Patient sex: F
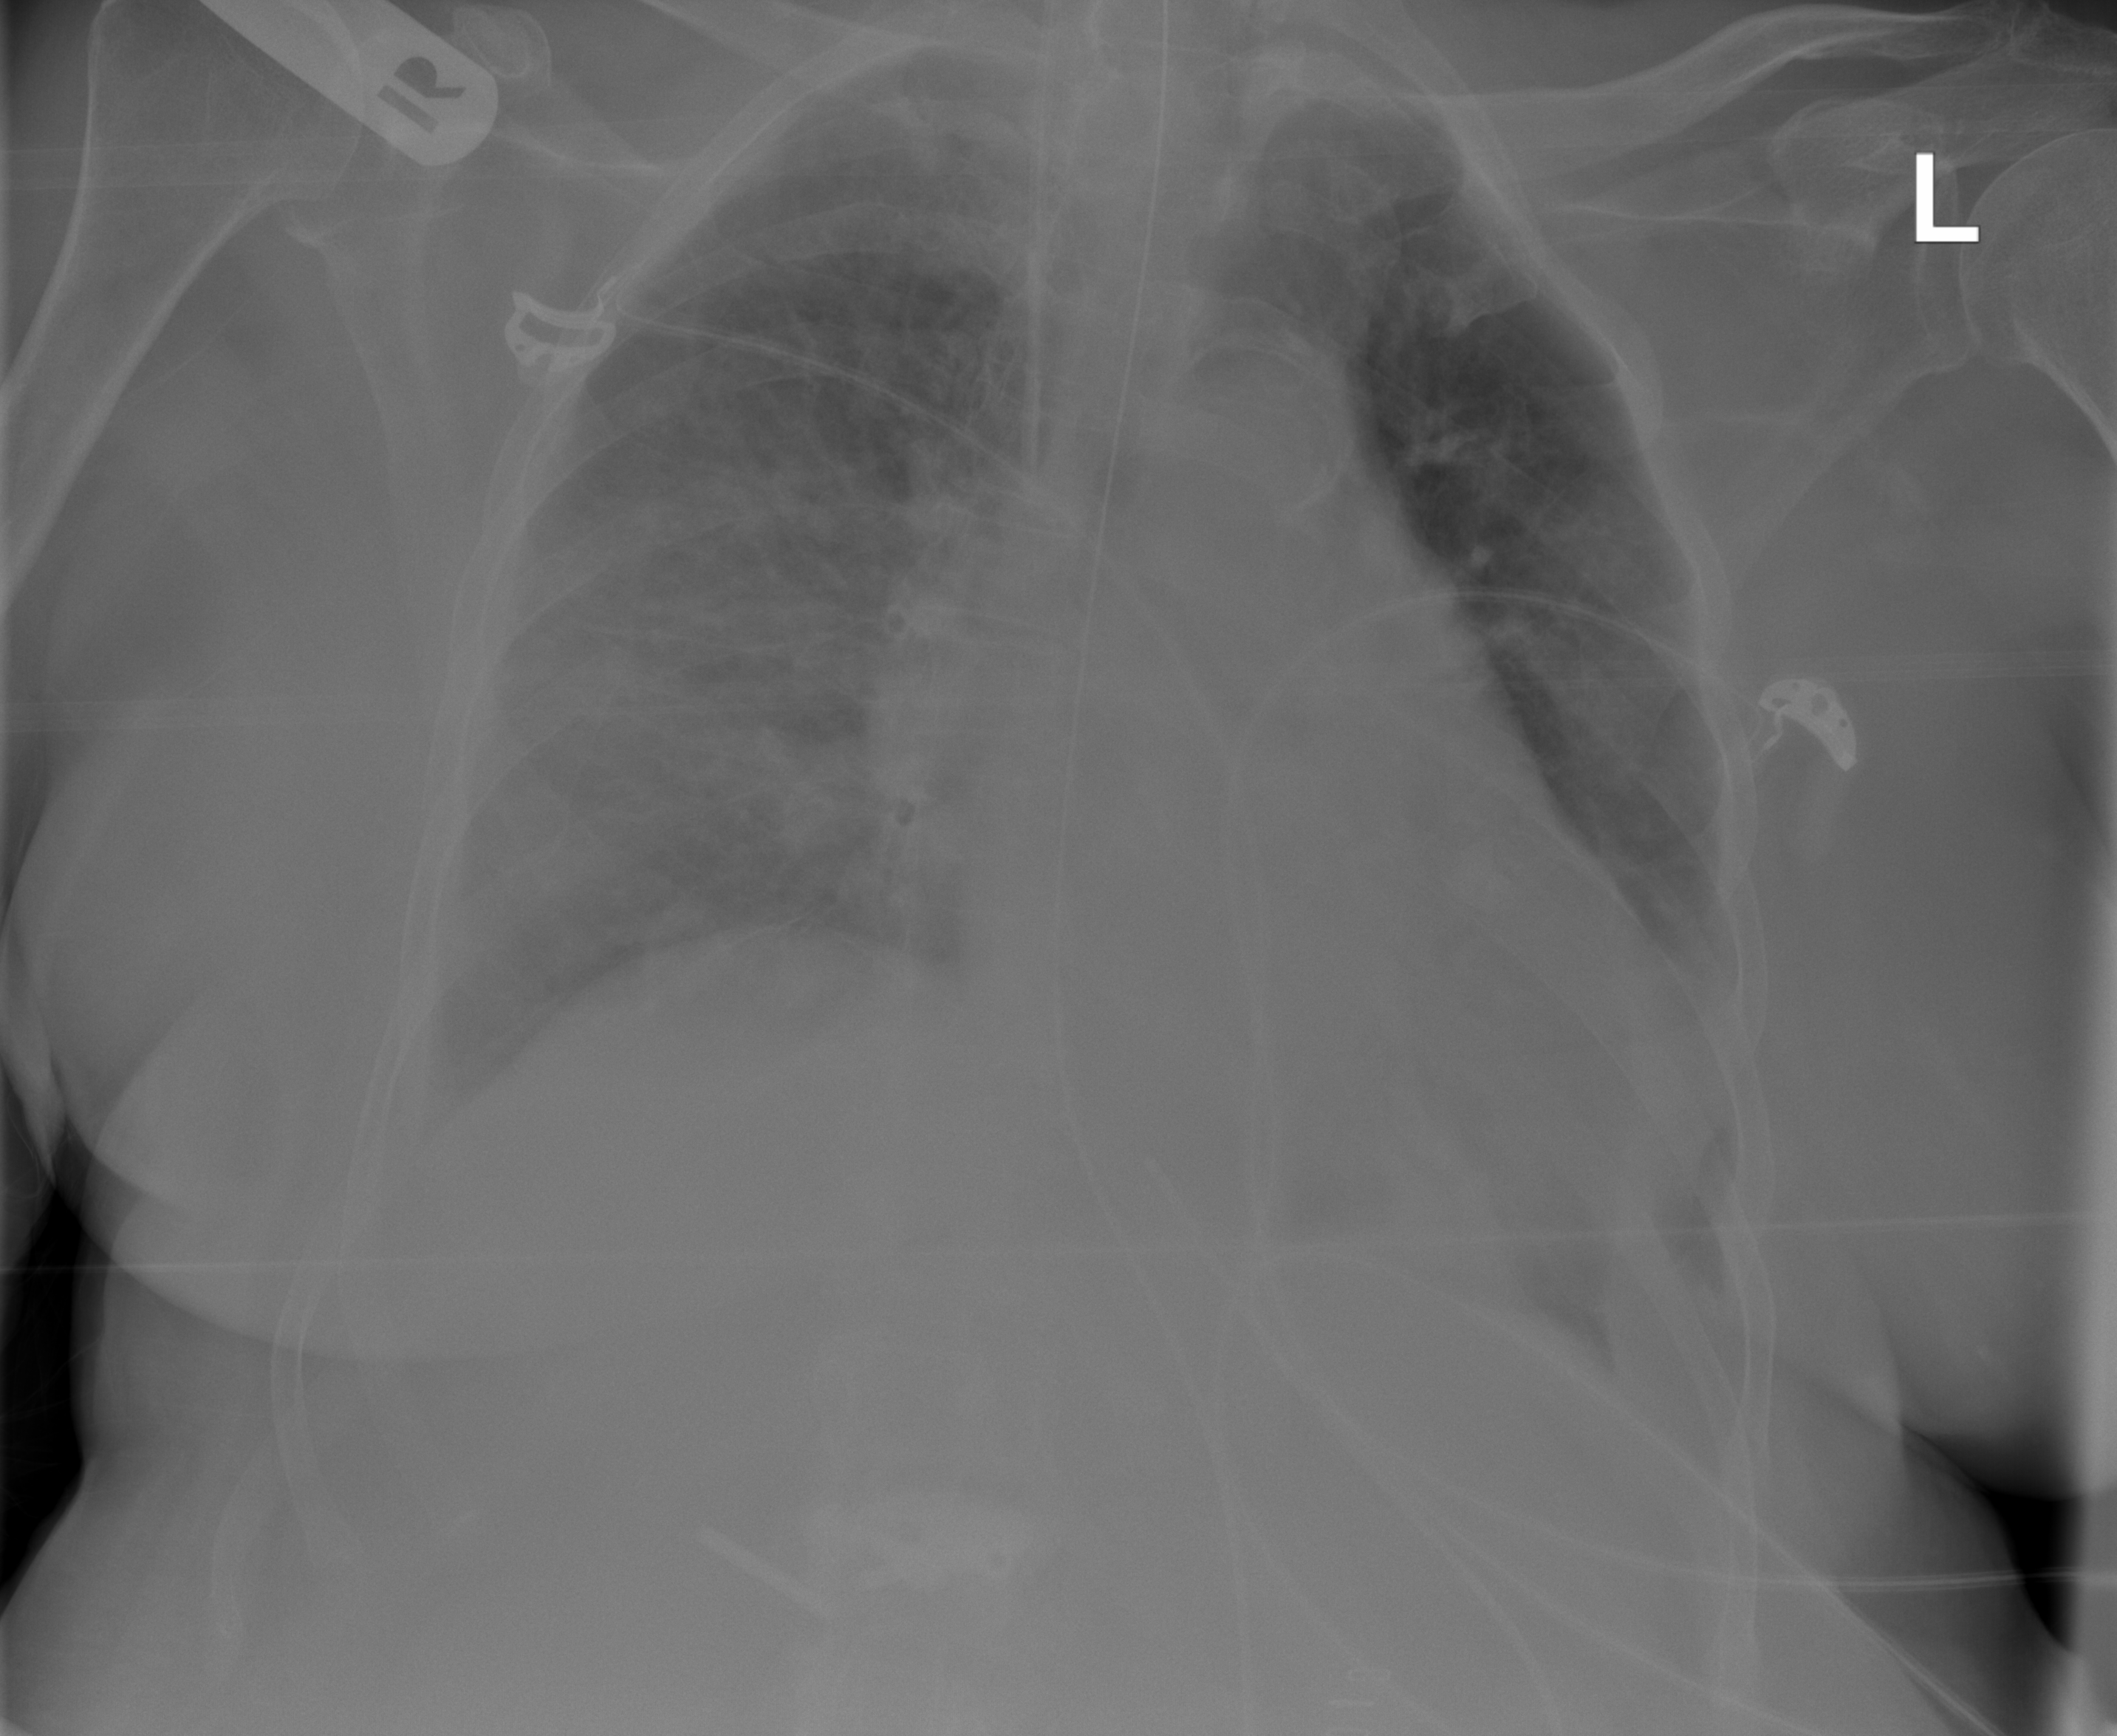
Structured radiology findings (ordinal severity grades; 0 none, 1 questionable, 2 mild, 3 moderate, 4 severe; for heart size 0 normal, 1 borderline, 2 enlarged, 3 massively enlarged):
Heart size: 2
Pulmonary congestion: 2
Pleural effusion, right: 0
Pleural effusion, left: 0
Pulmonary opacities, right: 2
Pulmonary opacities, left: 0
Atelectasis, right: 0
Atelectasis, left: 0